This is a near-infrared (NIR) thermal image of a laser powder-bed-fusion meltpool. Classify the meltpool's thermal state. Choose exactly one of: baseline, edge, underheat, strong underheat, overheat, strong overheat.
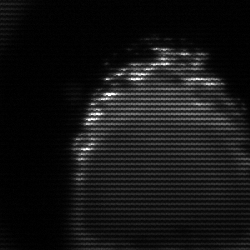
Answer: edge